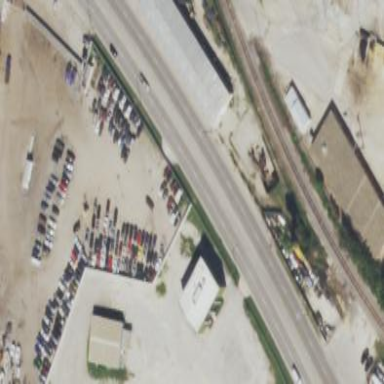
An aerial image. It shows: Industrial area designated as scrap yard.